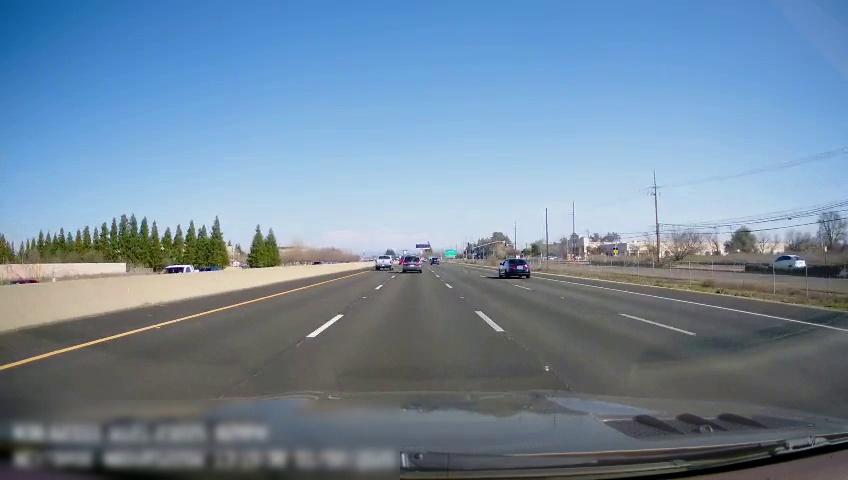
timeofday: Day
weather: Sunny
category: Drivable Space
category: Vehicles | SUV
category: Vehicles | Truck
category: Vehicles | Car
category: Vehicles | Car
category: Vehicles | Truck
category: Lanes | Current Lane
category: Lanes | Current Lane
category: Lanes | Current Lane
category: Lanes | Alternate Lane
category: Lanes | Alternate Lane
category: Lanes | Alternate Lane